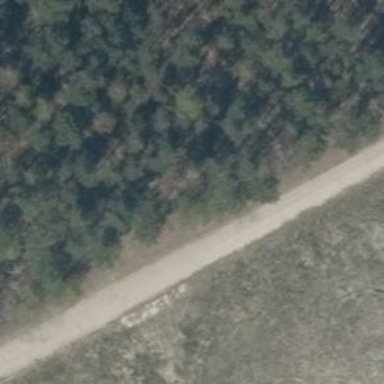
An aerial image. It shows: Asphalt cycleway.